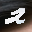
Label: 2